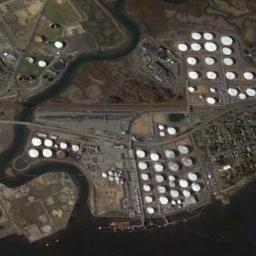
Label: storage tanks